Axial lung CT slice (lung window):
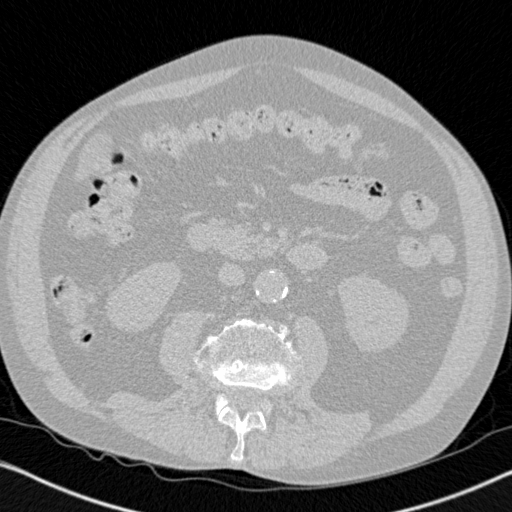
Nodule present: no